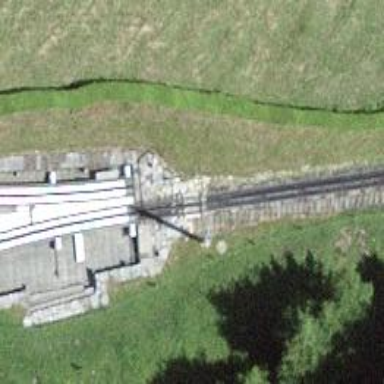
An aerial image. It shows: Railway switch.